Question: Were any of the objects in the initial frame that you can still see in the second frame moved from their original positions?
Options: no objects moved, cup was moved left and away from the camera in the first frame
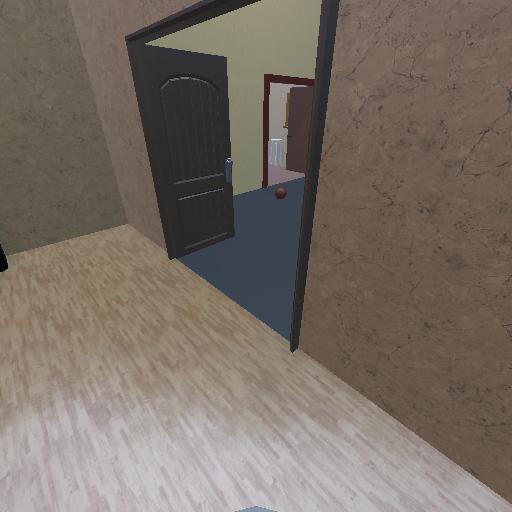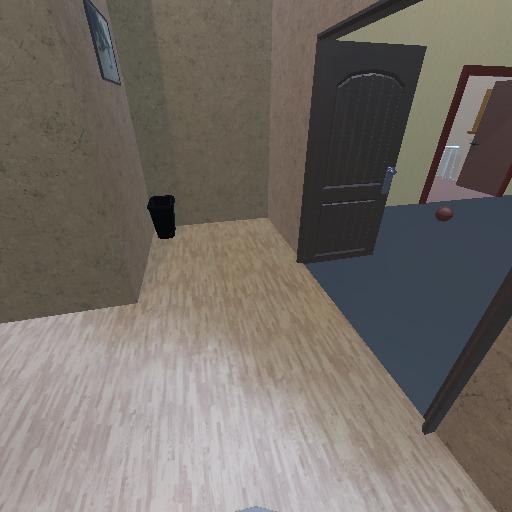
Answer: no objects moved